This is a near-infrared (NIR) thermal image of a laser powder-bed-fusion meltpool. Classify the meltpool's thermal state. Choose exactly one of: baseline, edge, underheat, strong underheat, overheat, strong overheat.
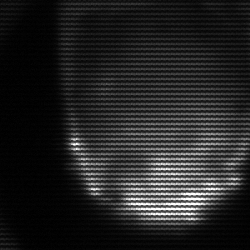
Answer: edge